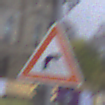
Verkehrszeichen: KurveRechts
Umgebung: Outdoor, Urban
Tageszeit: MorningAfternoon
Wetter: PartlyCloudy
Licht: Natural
Jahreszeit: NotSpecified
Kontrast: LowContrast